Question: I am trying to build a restaurant table management application using yii framework currently i am stuck with retrieving availability of tables for a particular time
i have the following tables
below image shows the table structure i have

i am getting the avaiable table by using the following piece of code
'''
$model = new Table;
$criteria = new CDbCriteria;
$criteria->condition = 'floor_id=' . $floorid;
$rows = $model->model()->with(array(
'bookingTables' => array(
'condition' => 'bookingTables.table_id IS NULL'
)))->findAll($criteria);
'''
this works only when the table ids are not present in the booking_table table
suppose if say the booking_table table has table ids filled then above code will not work it will always return as not available (no clue how to use time to get available tables)
so how can i get the available tables for a particular time period any solution in yii or sql
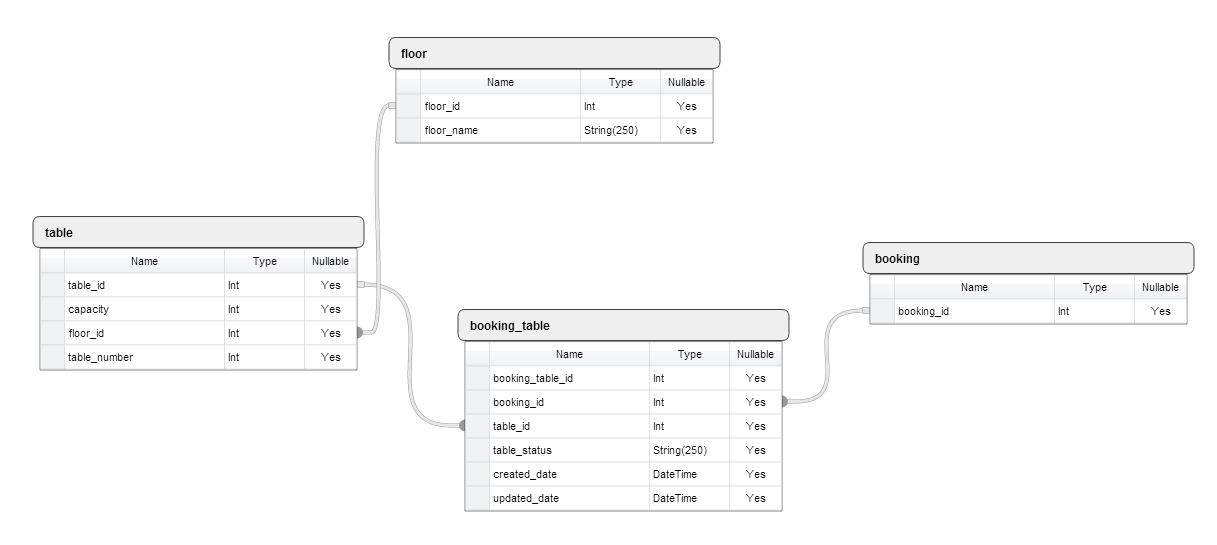
Answer: Since you accept both SQL and YII, I give you a solution in SQL.
If you want to check availability at a given time, you need to know the reservation date (that includes the hour), so let's consider that we add the field 'reservation_date' in your 'booking_table' table, and let's consider a booking ends 2 hours after it has started.
This is what I'll do in SQL :
'''
SELECT t.table_id
FROM TABLE AS t
LEFT OUTER JOIN booking_table AS b ON b.booking_table_id = t.table_id
WHERE b.booking_id IS NULL
OR DATE_ADD(NOW(), INTERVAL 2 HOUR) > b.reservation_date
'''
This query lists all available tables at the time its executed. If you want to check availability at a specific time, replace 'NOW()' by whatever you need.